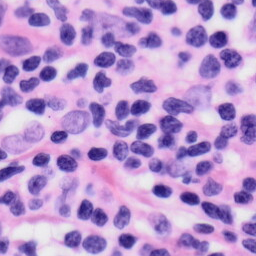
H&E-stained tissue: Skin